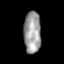
Tissue: lung
Cell type: Epithelial cells
Senescence score: 0.2057
Nuclear area (px): 697
Mean DAPI intensity: 157.046